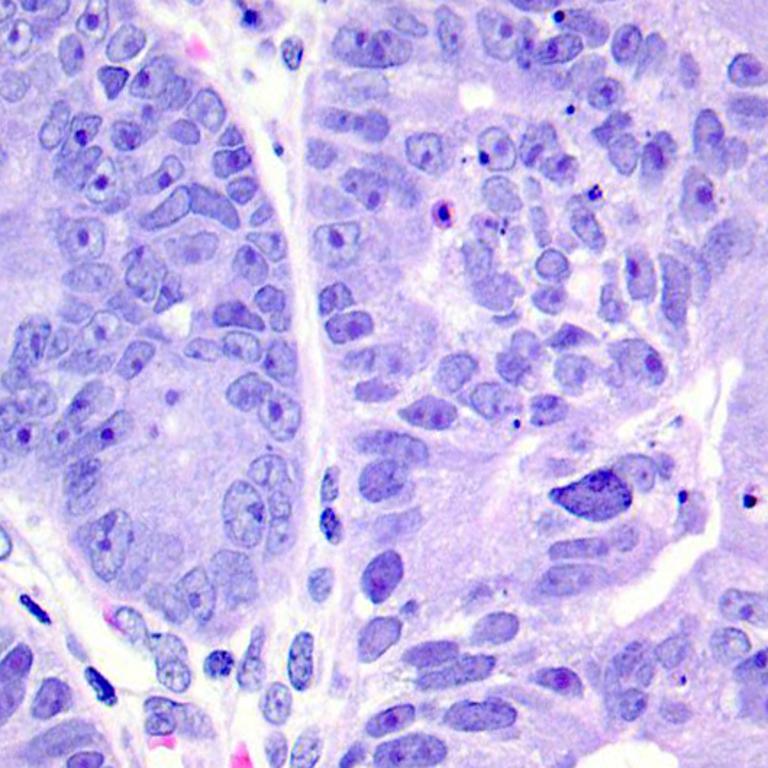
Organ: colon
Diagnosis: adenocarcinomas